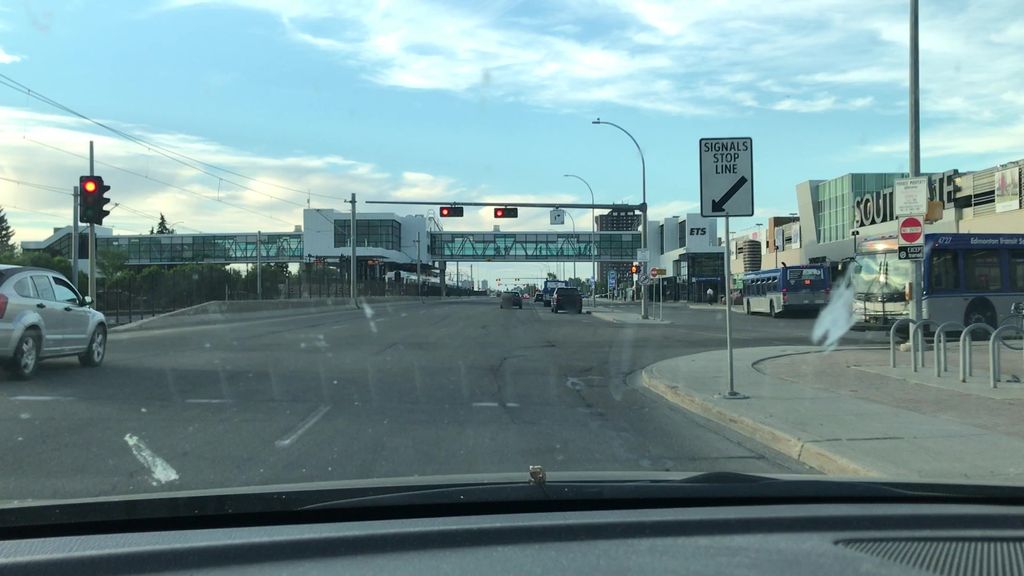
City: edmonton